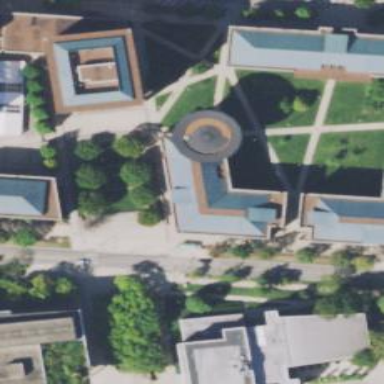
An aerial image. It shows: University building.